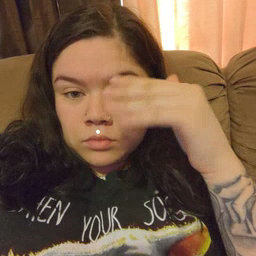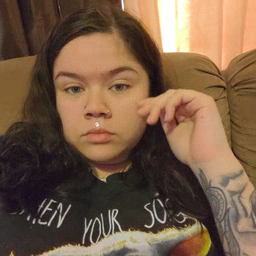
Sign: sleepy